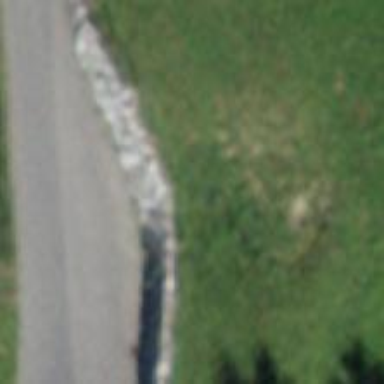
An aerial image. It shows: Retaining wall.